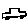
Label: car